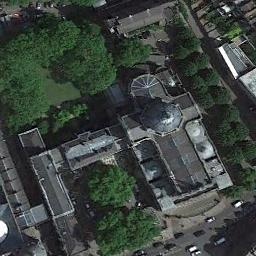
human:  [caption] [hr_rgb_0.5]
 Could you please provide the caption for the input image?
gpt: A church with a gray roof  The main house of the church has a cross-shaped roof  There are many trees and parked vehicles around the church .

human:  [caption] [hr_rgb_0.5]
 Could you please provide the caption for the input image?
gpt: The church is surrounded by some trees with a road passed by .

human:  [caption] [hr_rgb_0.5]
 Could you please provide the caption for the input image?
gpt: This is a church with an octagon in the middle .

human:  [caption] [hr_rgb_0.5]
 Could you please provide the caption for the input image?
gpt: The church with a tower and the rest of the church has a cross-shaped sloping roof .

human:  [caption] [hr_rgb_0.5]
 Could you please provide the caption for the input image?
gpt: A church with a cross structure and a round roof is surrounded by many green trees .